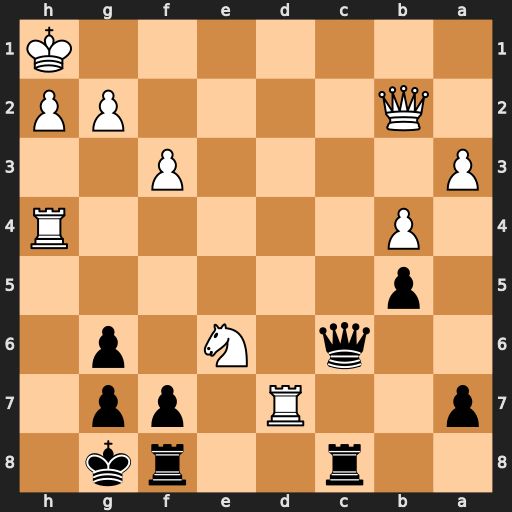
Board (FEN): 2r2rk1/p2R1pp1/2q1N1p1/1p6/1P5R/P4P2/1Q4PP/7K
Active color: b
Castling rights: -
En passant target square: -
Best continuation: Qc1+ Qxc1 Rxc1+ Rd1 Rxd1#